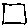
Label: square